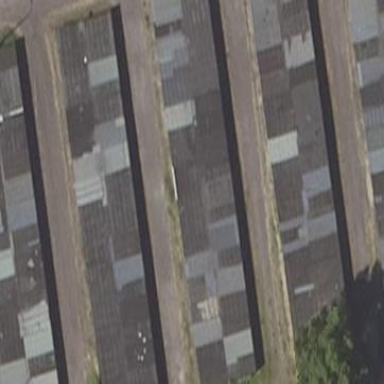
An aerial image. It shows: Group of garages.